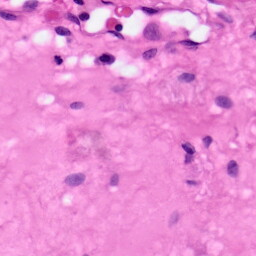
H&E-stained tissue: Pancreatic